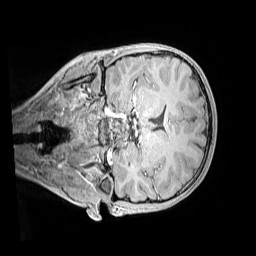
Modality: MP2RAGE
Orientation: coronal
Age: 11
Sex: female
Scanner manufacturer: siemens
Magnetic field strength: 3 T
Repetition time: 4 s
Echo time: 0.00299 s